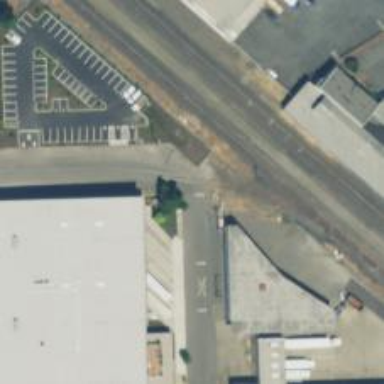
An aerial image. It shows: Unclassified road with sidewalk on the left.